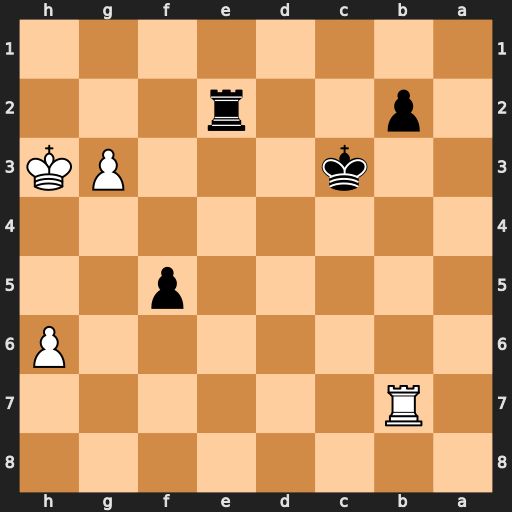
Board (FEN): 8/1R6/7P/5p2/8/2k3PK/1p2r3/8
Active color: b
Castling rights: -
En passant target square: -
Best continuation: Re6 h7 Rh6+ Kg2 Rxh7 Rxh7 b1=Q